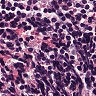
Metastatic tissue present: no